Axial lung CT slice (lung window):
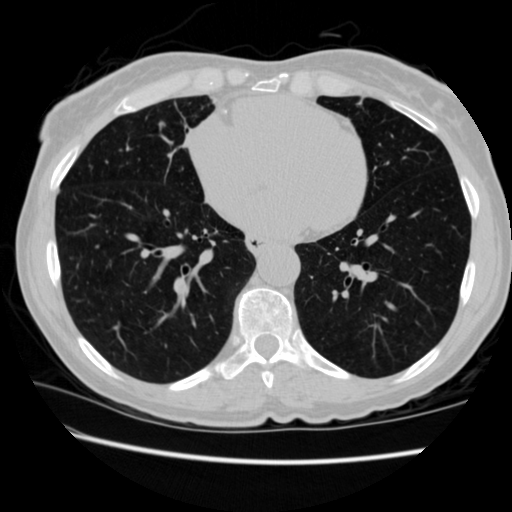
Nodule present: yes
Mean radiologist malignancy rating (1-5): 3.5